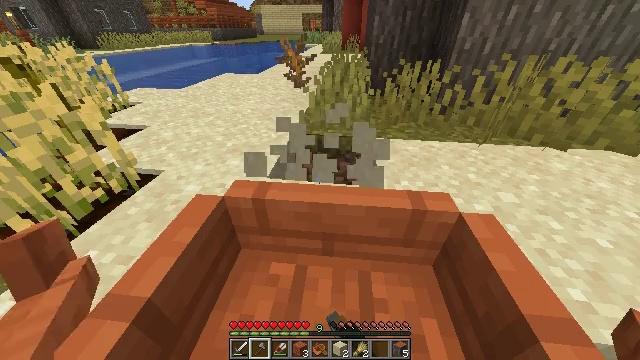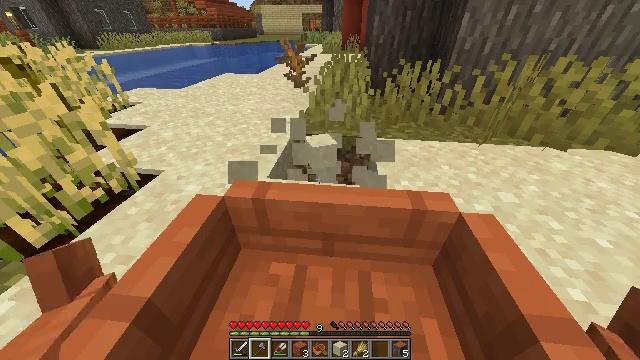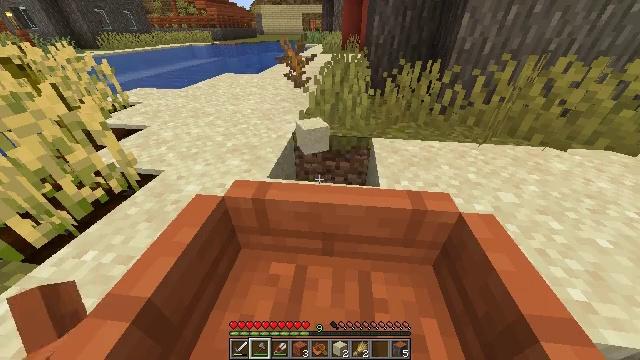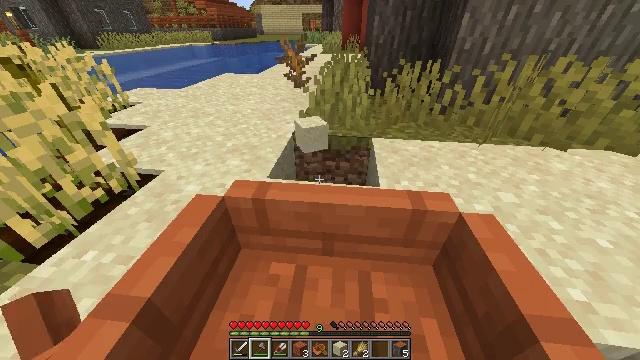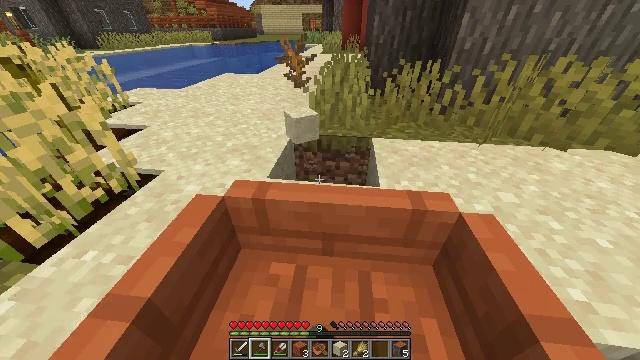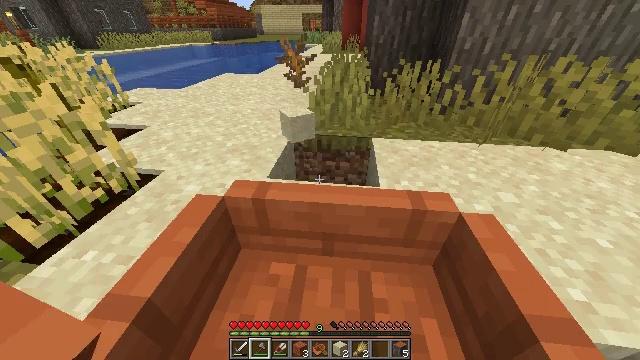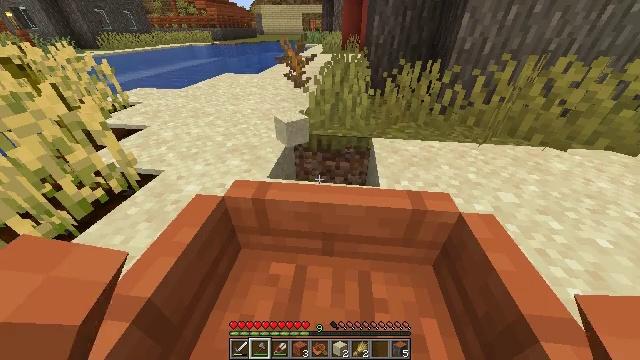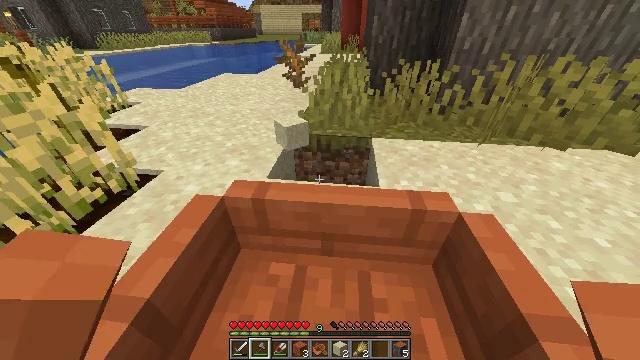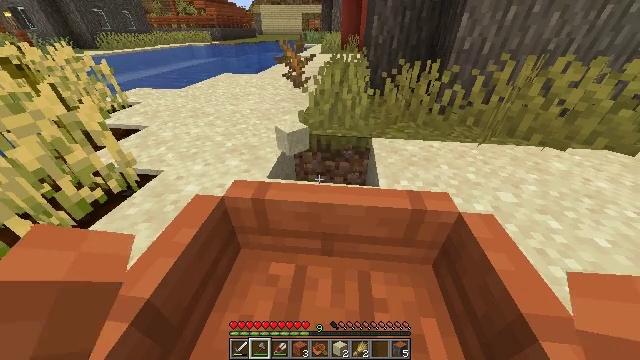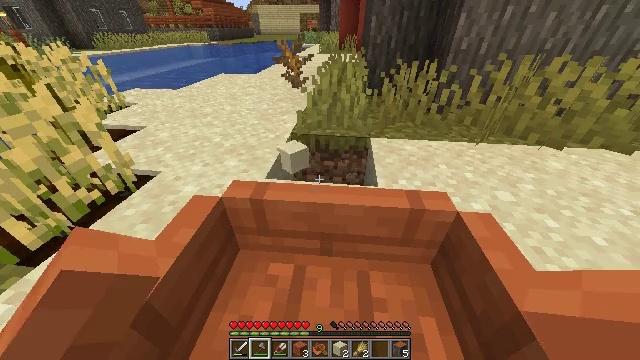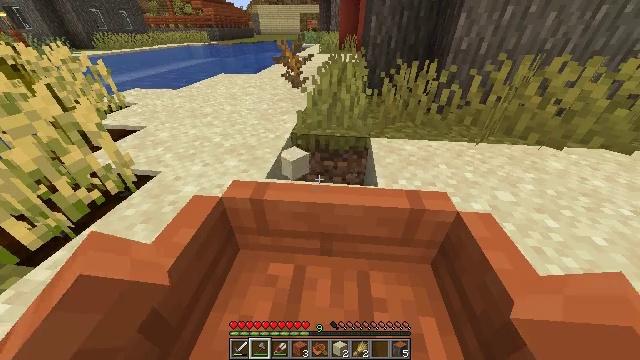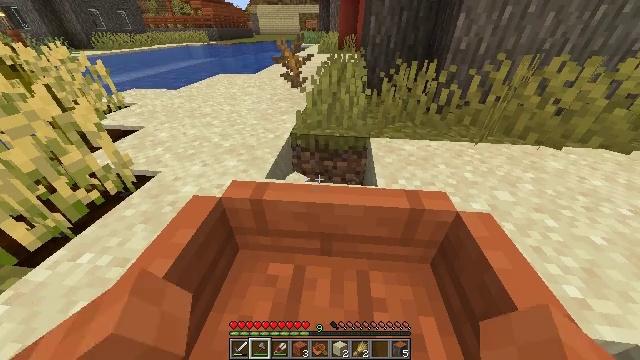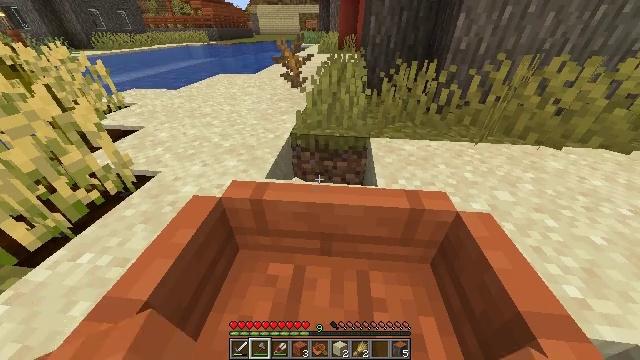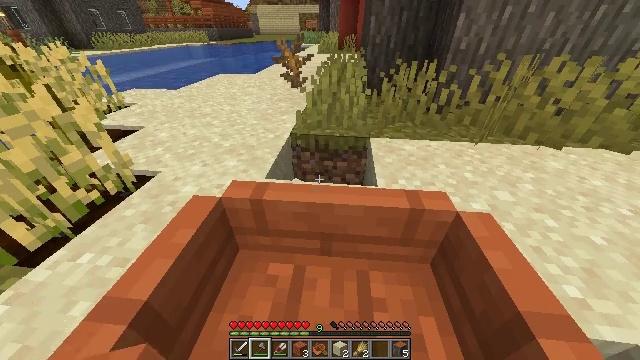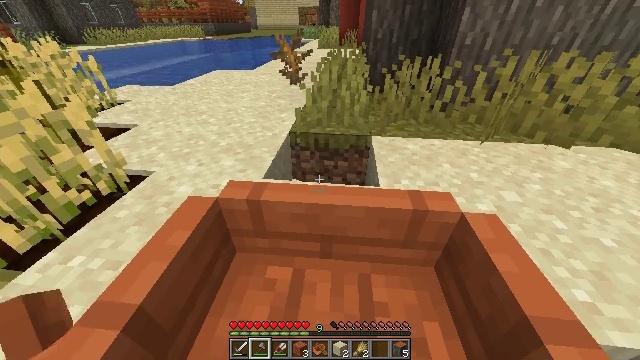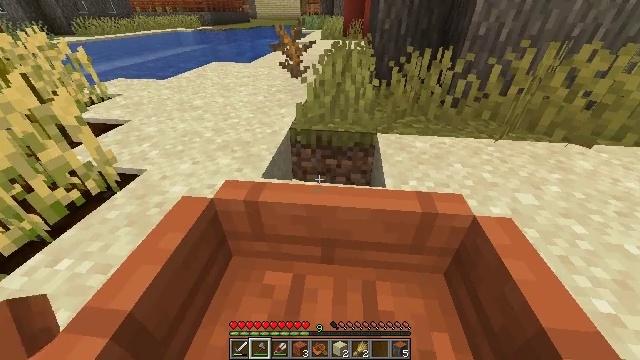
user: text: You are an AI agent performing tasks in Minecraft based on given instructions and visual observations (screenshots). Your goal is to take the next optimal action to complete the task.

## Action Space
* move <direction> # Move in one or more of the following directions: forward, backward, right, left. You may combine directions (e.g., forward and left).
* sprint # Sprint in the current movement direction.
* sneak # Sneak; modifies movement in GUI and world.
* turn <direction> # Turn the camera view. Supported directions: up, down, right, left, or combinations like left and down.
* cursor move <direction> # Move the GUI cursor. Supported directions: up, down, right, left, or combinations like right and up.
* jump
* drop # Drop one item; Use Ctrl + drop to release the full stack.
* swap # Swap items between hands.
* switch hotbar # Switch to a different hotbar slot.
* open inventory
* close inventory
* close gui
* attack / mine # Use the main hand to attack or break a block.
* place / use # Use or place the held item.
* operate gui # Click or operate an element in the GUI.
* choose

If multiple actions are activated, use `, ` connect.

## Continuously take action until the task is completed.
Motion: motion action
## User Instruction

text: Mine the orange bed.
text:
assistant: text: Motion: move forward, sprint, attack / mine
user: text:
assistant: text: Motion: move forward, sprint, attack / mine
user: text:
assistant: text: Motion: move forward, sprint, attack / mine
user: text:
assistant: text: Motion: move forward, sprint, attack / mine
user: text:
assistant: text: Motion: move forward, sprint, attack / mine
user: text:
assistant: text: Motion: move forward, sprint, attack / mine
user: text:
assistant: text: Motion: move forward, sprint
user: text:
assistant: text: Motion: move forward, sprint
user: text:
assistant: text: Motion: move forward, sprint
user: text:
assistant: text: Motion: move forward, sprint
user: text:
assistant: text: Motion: move forward
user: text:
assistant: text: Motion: move forward
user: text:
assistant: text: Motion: no_op
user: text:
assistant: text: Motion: no_op
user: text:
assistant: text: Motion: move forward, sprint
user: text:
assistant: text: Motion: move forward, sprint
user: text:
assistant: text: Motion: move forward, sprint, turn left
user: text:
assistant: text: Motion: move forward, sprint, turn left
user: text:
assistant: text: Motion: move forward, sprint
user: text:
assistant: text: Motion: move forward, sprint, jump
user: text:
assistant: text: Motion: move forward, sprint, jump
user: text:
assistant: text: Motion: move forward, sprint, jump
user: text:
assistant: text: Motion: move forward, sprint, jump
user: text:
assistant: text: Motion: move forward, sprint, jump
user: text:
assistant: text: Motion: move forward, sprint, jump
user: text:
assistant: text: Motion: move forward, sprint, jump
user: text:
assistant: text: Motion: move forward, sprint, jump
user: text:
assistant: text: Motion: move forward, sprint, jump
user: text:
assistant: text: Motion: move forward, sprint, jump
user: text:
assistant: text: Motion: move forward, sprint, jump